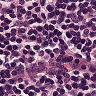
Metastatic tissue present: no